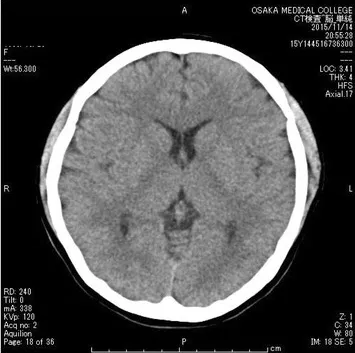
Head CT image with no remarkable findings.
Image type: radiology (ct)